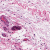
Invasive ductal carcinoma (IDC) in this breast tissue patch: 0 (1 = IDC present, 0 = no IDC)